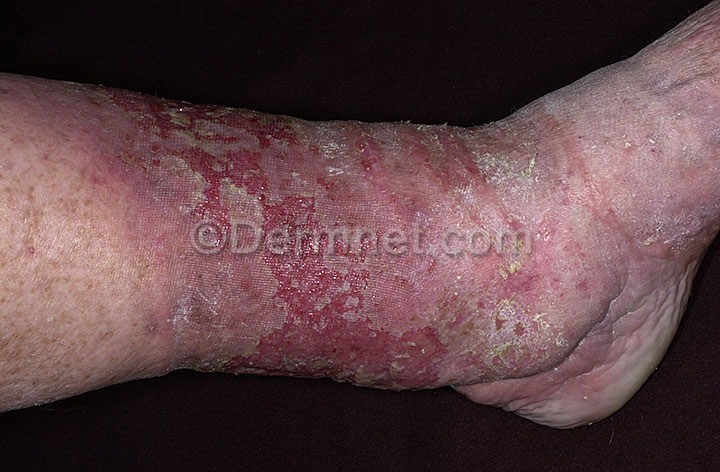
Disease: Eczema Photos